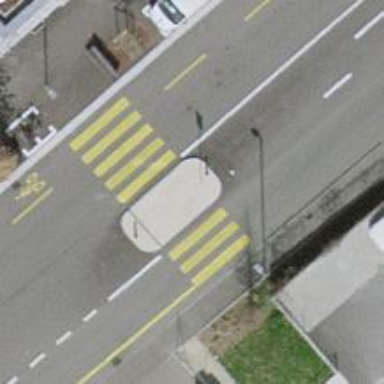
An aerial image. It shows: Uncontrolled road crossing with pedestrian island.